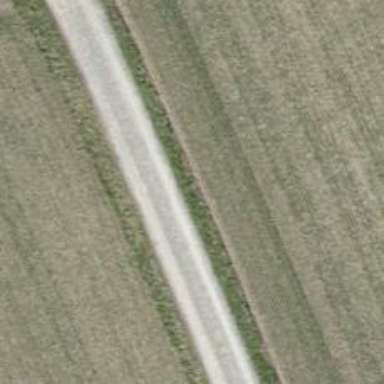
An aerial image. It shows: Track road with grade3 tracktype.